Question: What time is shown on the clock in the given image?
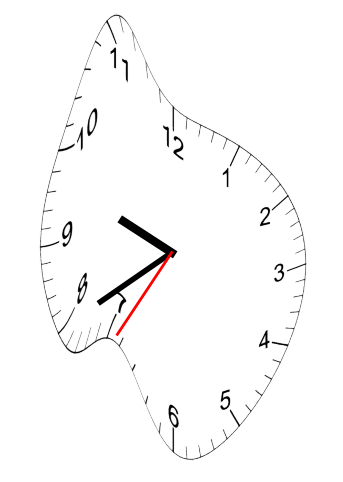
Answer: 09:39:35